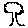
Label: tree